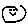
Label: smiley face